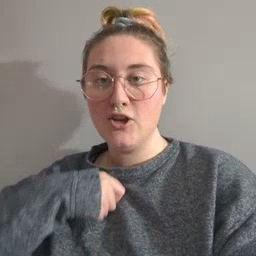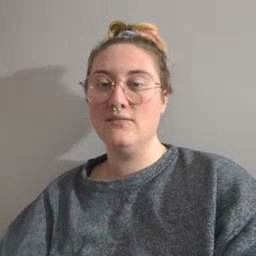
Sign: zipper